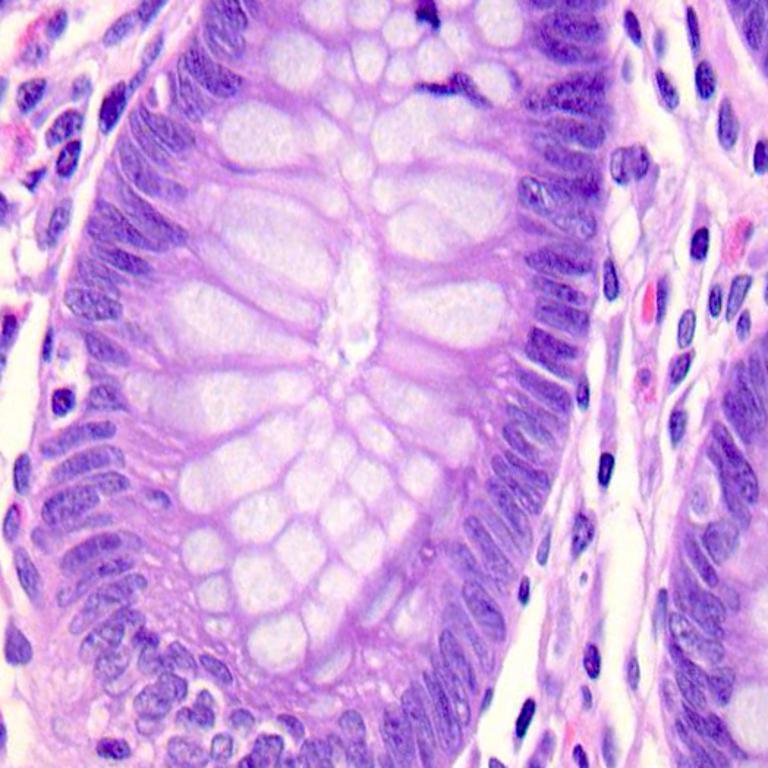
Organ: colon
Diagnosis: benign